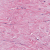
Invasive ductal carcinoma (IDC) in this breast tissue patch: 1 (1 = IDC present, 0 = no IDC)